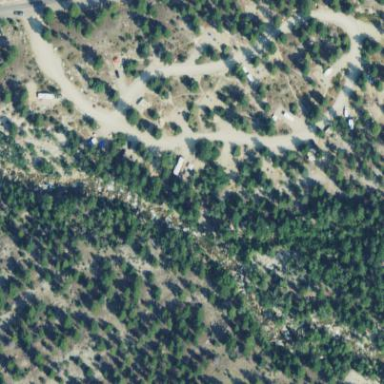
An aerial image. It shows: Caravan site for tourism.